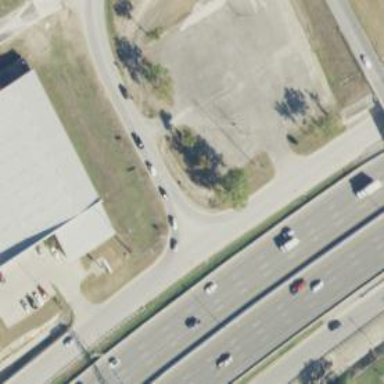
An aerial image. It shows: Secondary road with frontage road alongside.